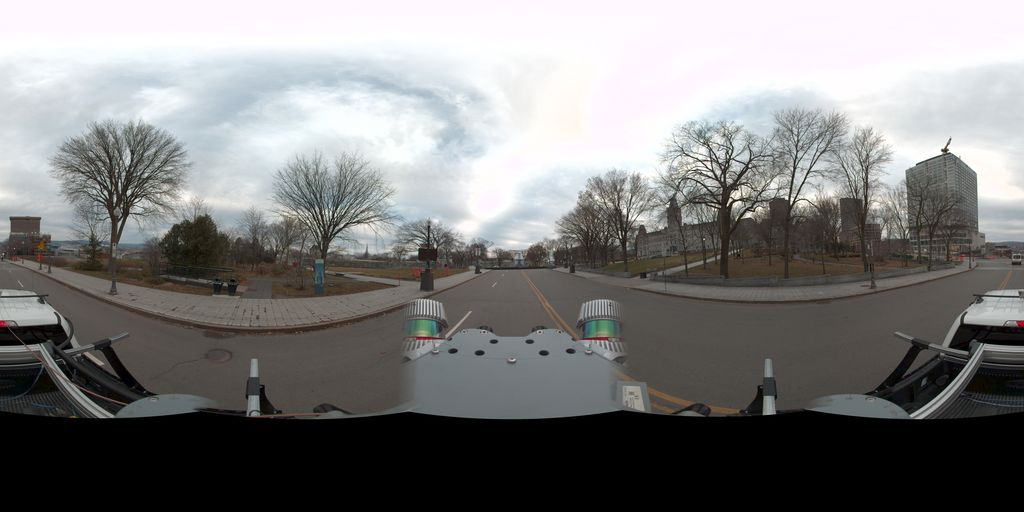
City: quebec_city